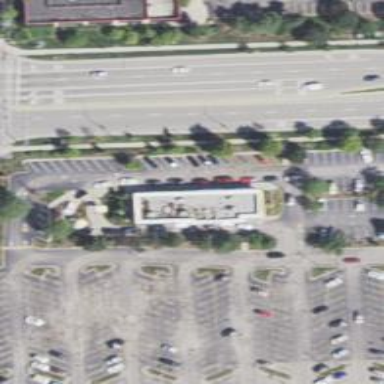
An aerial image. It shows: Parking area.